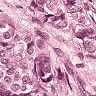
Metastatic tissue present: yes